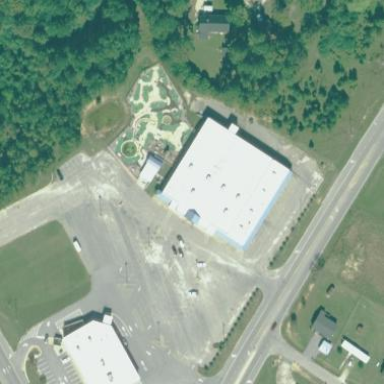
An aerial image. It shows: Building that houses bowling alley.